Field crop: maize
Growth stage: 1
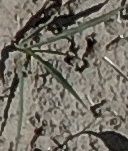
Species: sorghum